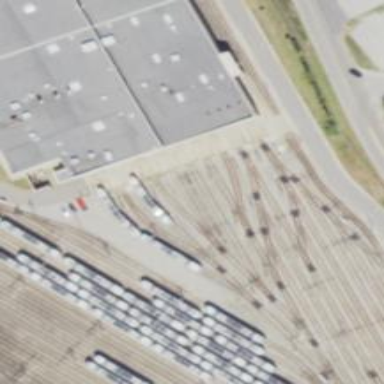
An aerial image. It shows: Railway service station.